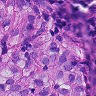
Metastatic tissue present: yes